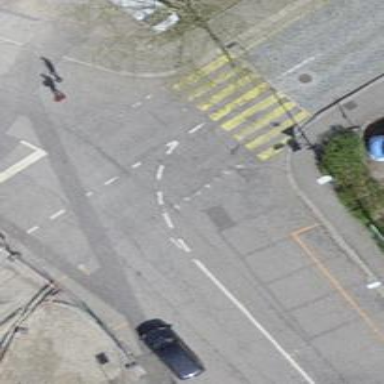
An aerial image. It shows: Bollard.